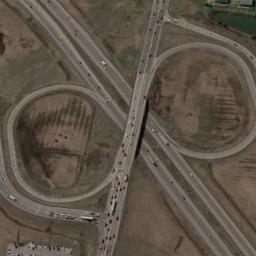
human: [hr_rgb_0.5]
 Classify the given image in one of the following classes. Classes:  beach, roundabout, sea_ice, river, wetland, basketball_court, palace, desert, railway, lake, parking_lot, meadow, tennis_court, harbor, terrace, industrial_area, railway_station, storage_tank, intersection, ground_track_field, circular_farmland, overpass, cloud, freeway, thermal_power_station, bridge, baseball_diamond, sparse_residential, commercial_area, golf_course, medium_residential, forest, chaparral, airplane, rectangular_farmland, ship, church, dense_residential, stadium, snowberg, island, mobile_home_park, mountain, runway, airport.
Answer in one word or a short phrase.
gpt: overpass